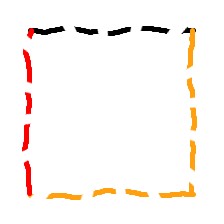
Shape: square